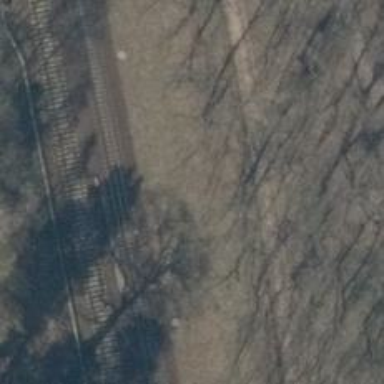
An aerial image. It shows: Railway switch with the turnout side on the left.